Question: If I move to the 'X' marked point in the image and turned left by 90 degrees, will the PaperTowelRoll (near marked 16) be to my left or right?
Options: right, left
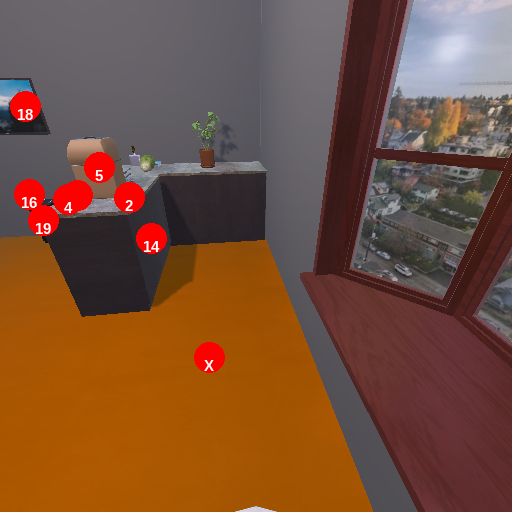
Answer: right